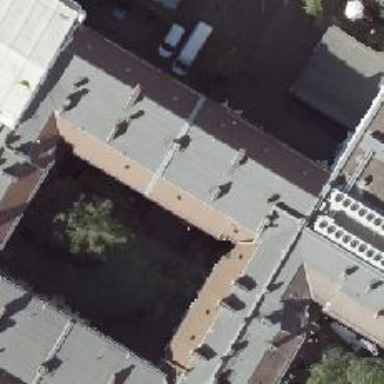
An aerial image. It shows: Community centre.